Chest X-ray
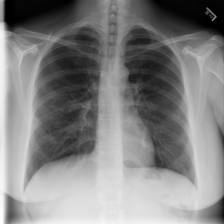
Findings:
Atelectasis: negative
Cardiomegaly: negative
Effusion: negative
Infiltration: negative
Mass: negative
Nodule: negative
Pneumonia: negative
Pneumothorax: negative
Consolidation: negative
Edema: negative
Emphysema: negative
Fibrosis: negative
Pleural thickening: negative
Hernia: negative